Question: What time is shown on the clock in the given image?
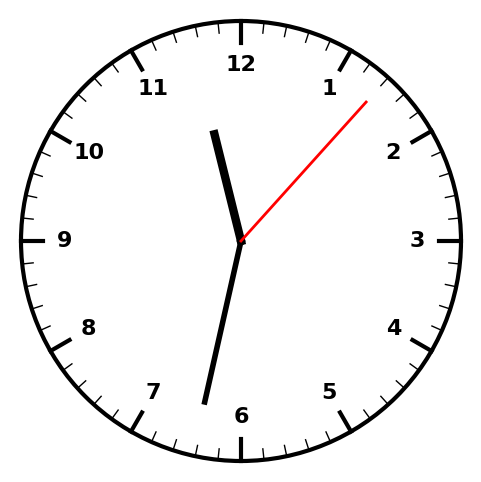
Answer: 11:32:07